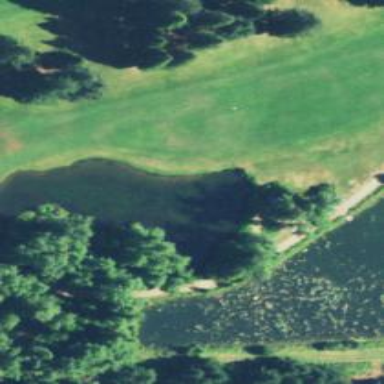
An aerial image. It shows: Water hazard on golf course.